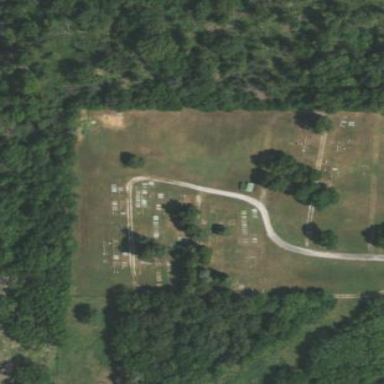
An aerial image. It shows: Cemetery.